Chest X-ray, AP view. Patient: 67 years old, sex M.
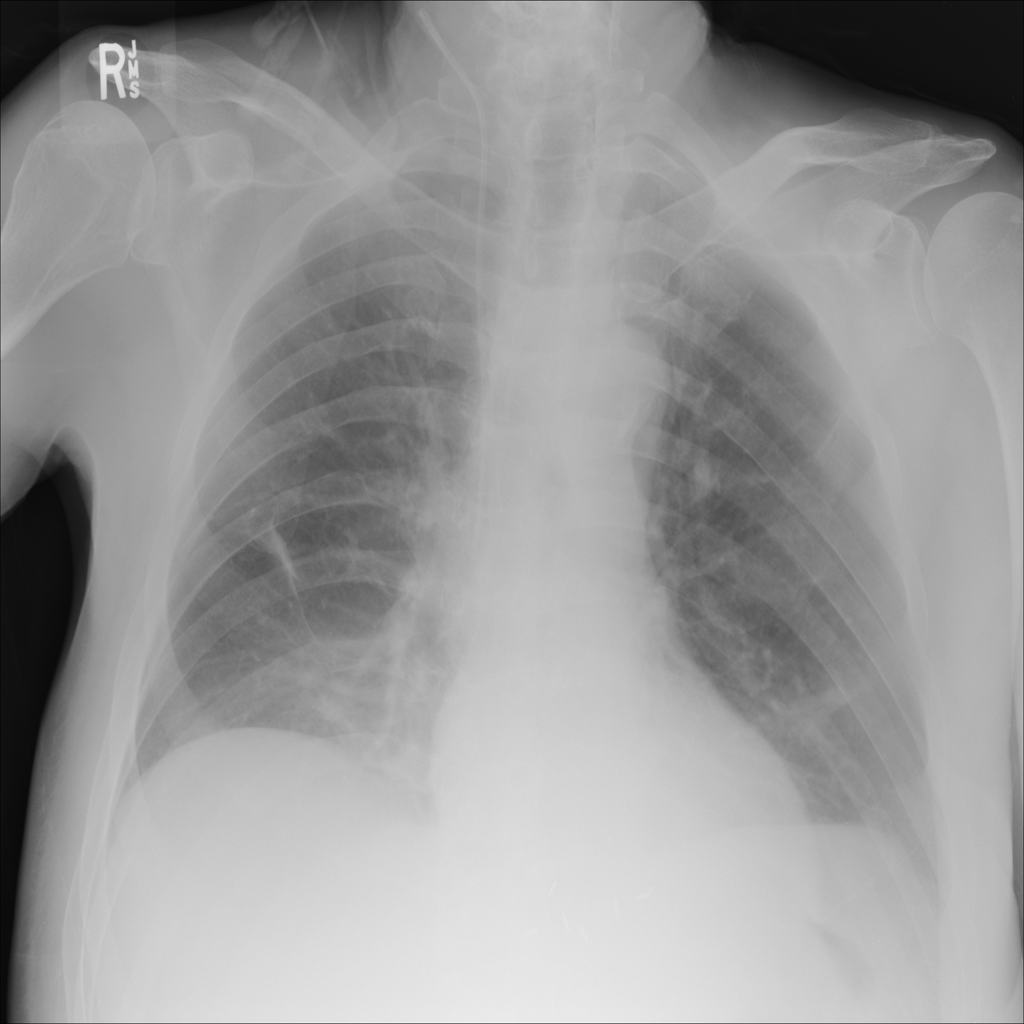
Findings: Atelectasis, Effusion